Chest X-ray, AP view. Patient: 48 years old, sex F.
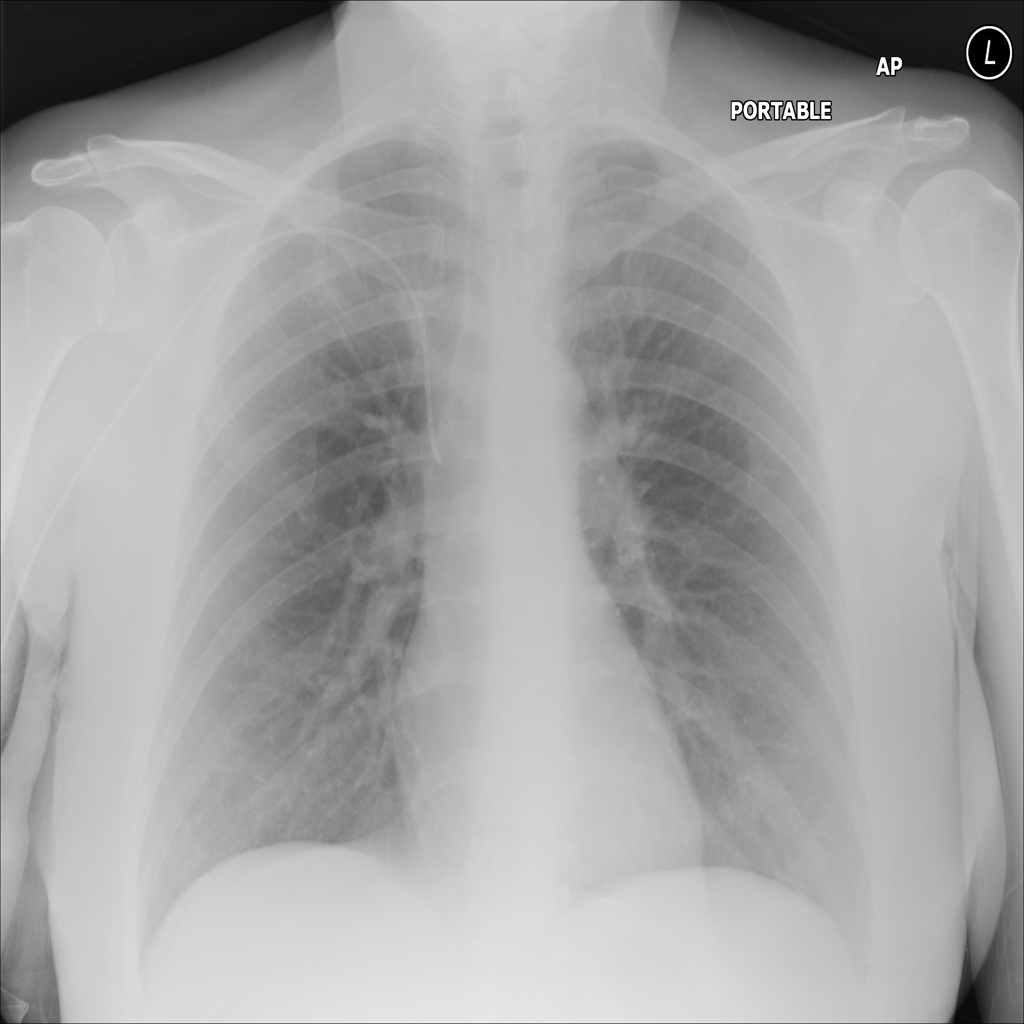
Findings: Consolidation